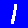
Digit: 1